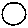
Label: circle